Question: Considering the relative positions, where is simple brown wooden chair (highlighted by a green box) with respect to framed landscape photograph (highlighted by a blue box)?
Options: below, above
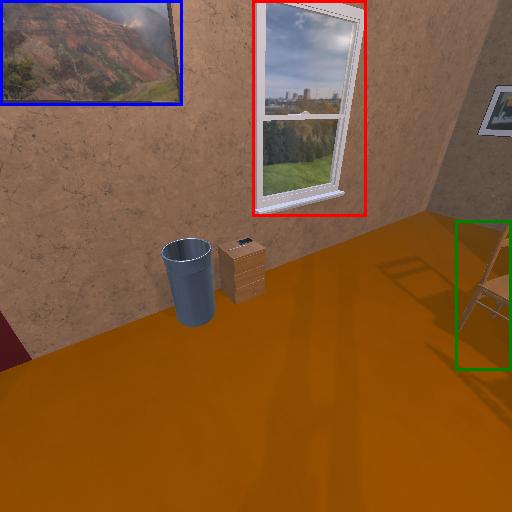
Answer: below